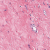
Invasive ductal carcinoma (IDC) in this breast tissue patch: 0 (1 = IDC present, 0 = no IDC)